Question: I want to make the canvases PNG file, when exported, to be not squished ( Original size: Width: 480 pixels, height: 360 pixels. ) and plus, have the blue background color ( Color: #85c9ff ) . Source:
HTML:
'''
<!DOCTYPE html>
<html>
<head>
<meta charset="utf-8">
<meta name="viewport" content="width=device-width">
<title>Flippy in JavaScript! - Replit</title>
<link href="style.css" rel="stylesheet" type="text/css" />
</head>
<body onload="startGame()">
<canvas id="flippyGoesHere"></canvas>
<center>
<button onmousedown="moveup()" onmouseup="clearmove()" ontouchstart="moveup()">UP</button><br><br>
<div>
<button onmousedown="moveleft()" onmouseup="clearmove()" ontouchstart="moveleft()">LEFT</button>
<button onmousedown="moveright()" onmouseup="clearmove()" ontouchstart="moveright()">RIGHT</button>
<br>
<br>
</div>
<button onmousedown="movedown()" onmouseup="clearmove()" ontouchstart="movedown()">DOWN</button>
<br>
<br>
<button onclick="exportAsPng()">EXPORT AS IMAGE</button>
<br>
<br>
</center>
<a href="" download="canvas.png" id="imgLink"></a>
<script src="script.js"></script>
</body>
</html>
'''
JS:
'''
var myGamePiece;
var imgLink = document.getElementById("imgLink")
function startGame() {
myGamePiece = new component(20, 10, "/flippy.svg", 140, 70, "image");
myGameArea.start();
myGameArea.context.fillStyle = "#85c9ff"
myGameArea.context.fillRect(0, 0, myGameArea.canvas.width, myGameArea.canvas.height)
}
var myGameArea = {
canvas: document.getElementById("flippyGoesHere"),
start: function () {
this.context = this.canvas.getContext("2d");
document.body.insertBefore(this.canvas, document.body.childNodes[0]);
this.frameNo = 0;
this.interval = setInterval(updateGameArea, 20);
},
clear: function () {
this.context.clearRect(0, 0, this.canvas.width, this.canvas.height);
},
stop: function () {
clearInterval(this.interval);
}
}
function component(width, height, color, x, y, type) {
this.type = type;
if (type == "image") {
this.image = new Image();
this.image.src = color;
}
this.width = width;
this.height = height;
this.speedX = 0;
this.speedY = 0;
this.x = x;
this.y = y;
this.update = function () {
ctx = myGameArea.context;
if (type == "image") {
ctx.drawImage(this.image,
this.x,
this.y,
this.width, this.height);
} else {
ctx.fillStyle = color;
ctx.fillRect(this.x, this.y, this.width, this.height);
}
}
this.newPos = function () {
this.x += this.speedX;
this.y += this.speedY;
}
}
function updateGameArea() {
myGameArea.clear();
myGamePiece.newPos();
myGamePiece.update();
}
function moveup() {
myGamePiece.speedY = -1;
}
function movedown() {
myGamePiece.speedY = 1;
}
function moveleft() {
myGamePiece.speedX = -1;
}
function moveright() {
myGamePiece.speedX = 1;
}
function clearmove() {
myGamePiece.speedX = 0;
myGamePiece.speedY = 0;
}
function exportAsPng() {
imgLink.setAttribute("href", myGameArea.canvas.toDataURL())
imgLink.click()
}
'''
And CSS, I don't know why:
'''
body {
margin: 0;
}
a#imgLink {
display: none;
}
a#imgLink::before {
content: attr(href);
}
canvas#flippyGoesHere {
width: 480px;
height: 360px;
background-color: #85c9ff;
}
button { /* For all buttons! */
cursor: pointer;
}
'''
Demo is <URL>!
Here's the resulted image, when the turtle is not moving:

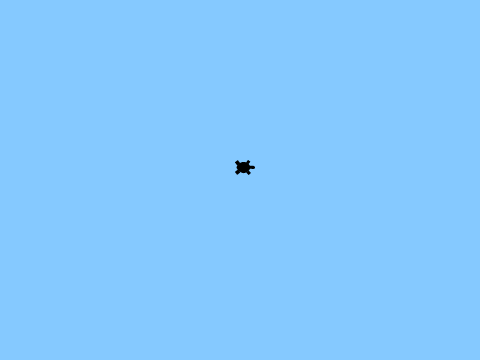
Answer: Building on KeroppiMomo's answer ...
Use the myGameArea.clear() method to colour the background too
'''
var myGameArea = {
...
clear: function () {
myGameArea.context.fillStyle = "#85c9ff"
myGameArea.context.fillRect(0, 0, myGameArea.canvas.width,
myGameArea.canvas.height)
},
'''
Get rid of all of the css for 'canvas#flippyGoesHere', that is just confusing things as it's affecting the display of the canvas.
You can set the canvas size in the html like KeroppiMomo suggested, or you can set it in the javascript (perhaps in your startGame() function):
'''
myGameArea.canvas.height = 500
myGameArea.canvas.width = 500
'''